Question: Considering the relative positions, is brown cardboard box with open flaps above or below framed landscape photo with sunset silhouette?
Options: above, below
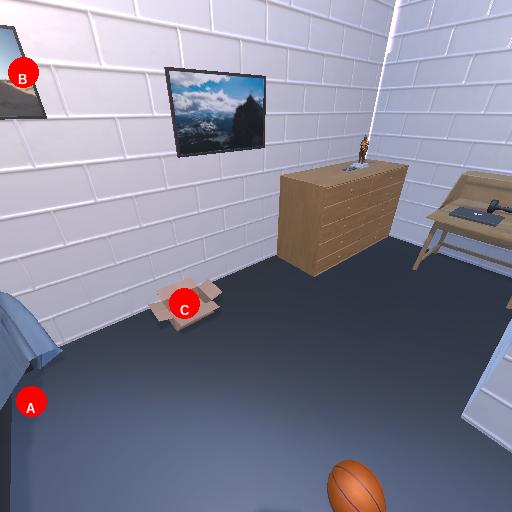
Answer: above